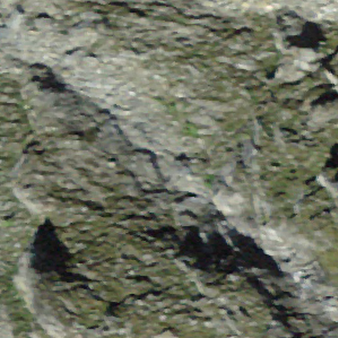
Label: other